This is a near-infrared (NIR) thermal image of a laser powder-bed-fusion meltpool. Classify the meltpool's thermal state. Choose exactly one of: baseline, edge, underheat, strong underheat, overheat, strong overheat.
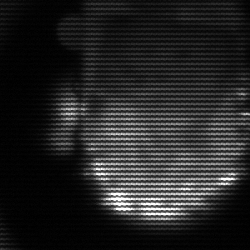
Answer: baseline